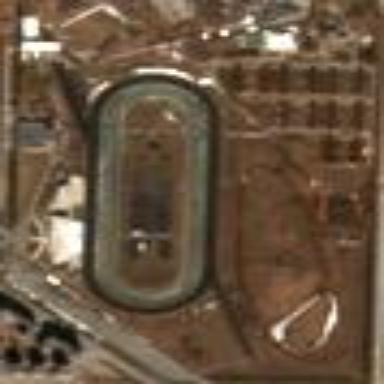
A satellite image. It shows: Sports centre dedicated to horse racing.